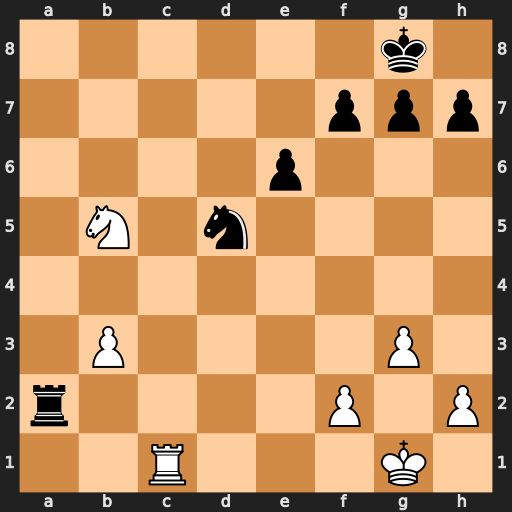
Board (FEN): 6k1/5ppp/4p3/1N1n4/8/1P4P1/r4P1P/2R3K1
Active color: w
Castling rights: -
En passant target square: -
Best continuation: Rc8#